Brain MRI study timepoint: early_postop
T1CE (contrast-enhanced T1) slice:
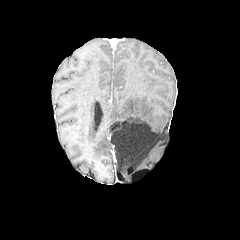
T2-FLAIR slice:
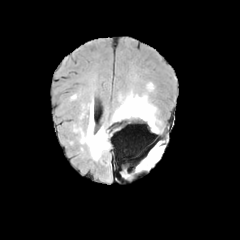